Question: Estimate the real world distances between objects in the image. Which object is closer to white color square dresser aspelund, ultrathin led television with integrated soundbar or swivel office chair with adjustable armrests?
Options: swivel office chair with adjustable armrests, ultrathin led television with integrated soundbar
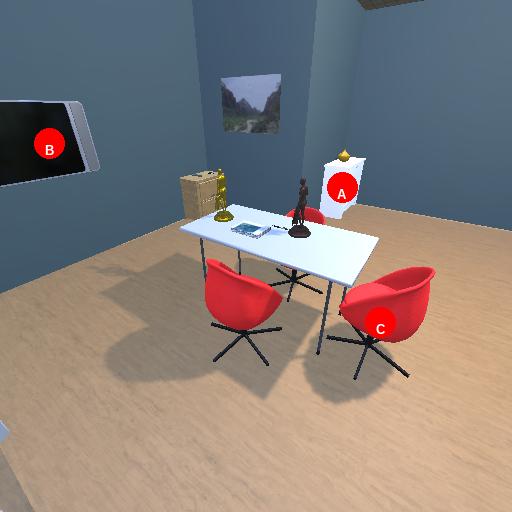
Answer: swivel office chair with adjustable armrests